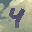
Label: 4